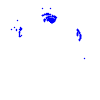
Particle: proton